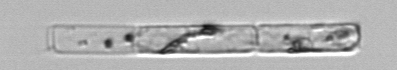
Label: Guinardia_delicatula_TAG_internal_parasite